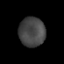
Tissue: prostate
Cell type: T cells
Senescence score: 0.2528
Nuclear area (px): 754
Mean DAPI intensity: 69.393